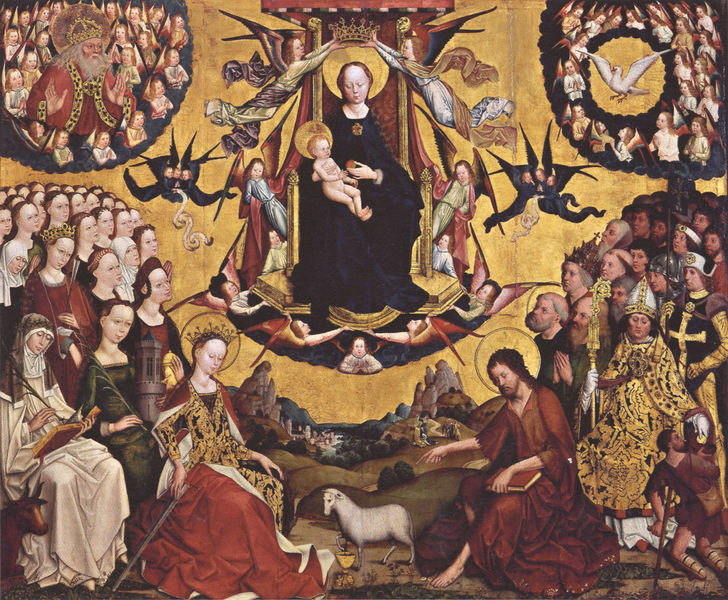
Titel: Verherrlichung Mariae
Künstler: Meister der Verherrlichung Mariae
Institution: Köln, Wallraf-Richartz-Museum
Schlagwörter: felsen, flügel, gemälde, gott, himmel, mann, vogel, frauen, landschaft, sitzen, frau, männer, tier, johannes, taube, horizont, hügel, gold, kelch, sitzend, kind, mutter, gotik, krone, turm, engel, bücher, stab, baby, bischof, könig, papst, soldaten, thron, lamm, schaf, buch, vergoldet, religion, jungfrau, schwert, altar, hochaltar, heiligenschein, christus, jesus, schreiben, mittelalter, krönung, königin, heilige, elysium, maria, madonna, mutter gottes, ikone, tafelbild, himmelfahrt, jesuskind, johannes der täufer, köln, barbara, heiliger geist, gottvater, jungfrauen, himmelskönigin, emgel, trinität, das jüngste gericht, engelsflügel, gptt, himmelfahrt mariä, lochner, chrituskind, heiligenschein jesuskind, heilige taube